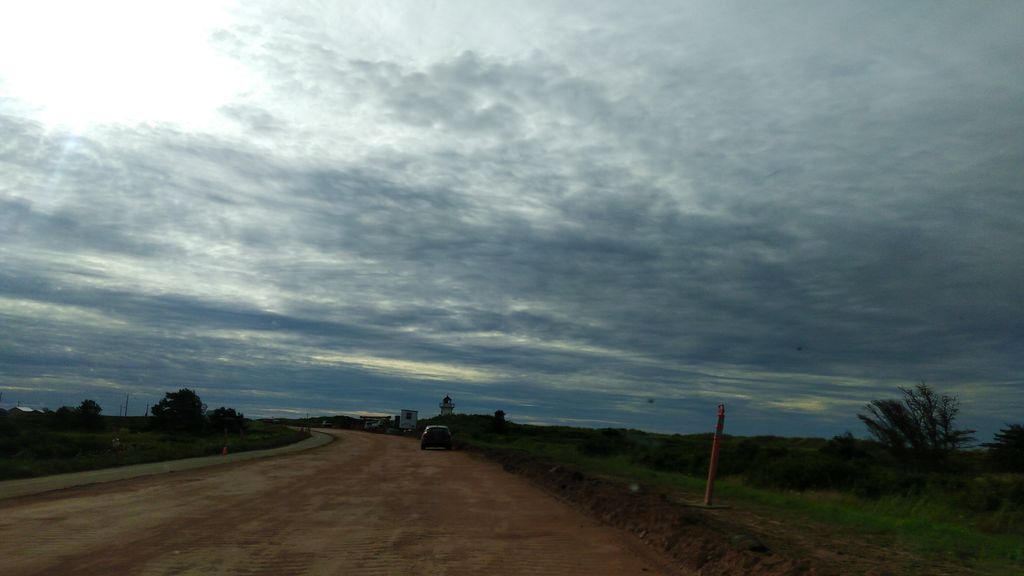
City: charlottetown